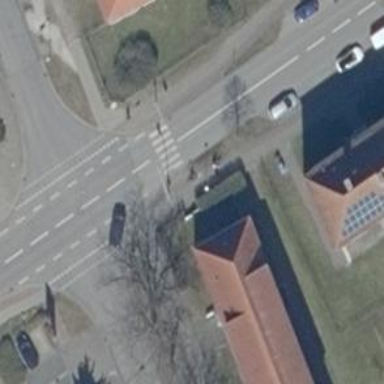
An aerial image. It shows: Zebra crossing on the road.